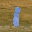
Label: 1